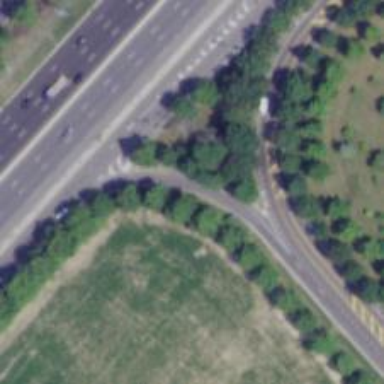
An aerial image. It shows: Trunk link highway.